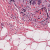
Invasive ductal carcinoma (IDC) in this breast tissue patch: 1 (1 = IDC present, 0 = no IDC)